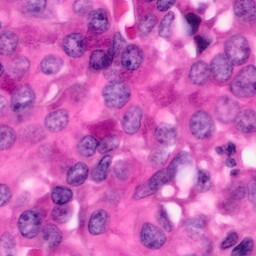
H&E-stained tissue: Pancreatic